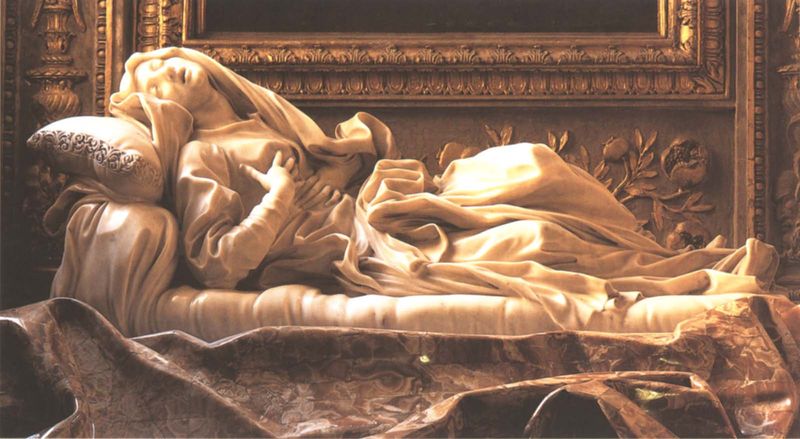
Titel: Die selige Ludovica Albertoni
Künstler: Giovanni Lorenzo Bernini
Standort: Rom, S. Francesco a Ripa (EU - I - Latium)
Schlagwörter: schatten, frau, licht, marmor, tuch, rahmen, gewand, gold, stoff, decke, skulptur, statue, vase, bilderrahmen, sofa, kissen, realistisch, bett, faltenwurf, laken, liegend, divan, foto, diwan, leid, leiden, schmerz, lust, granatapfel, verzückung, mamor, therese, mamaor